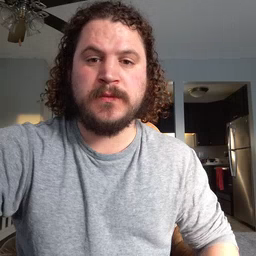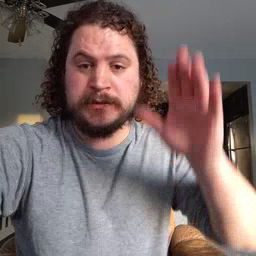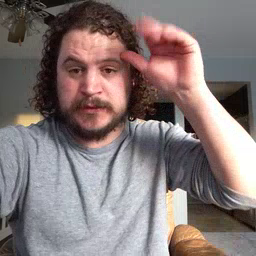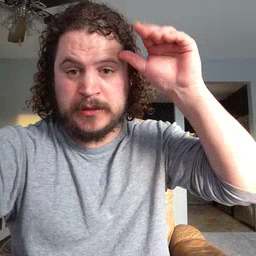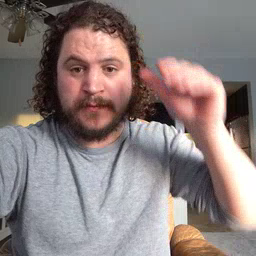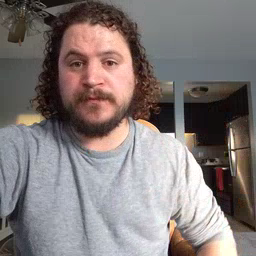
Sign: donkey